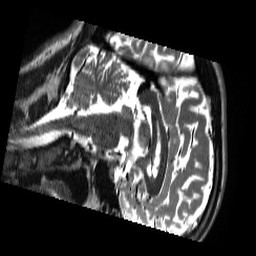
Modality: T2w
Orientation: sagittal
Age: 19
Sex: male